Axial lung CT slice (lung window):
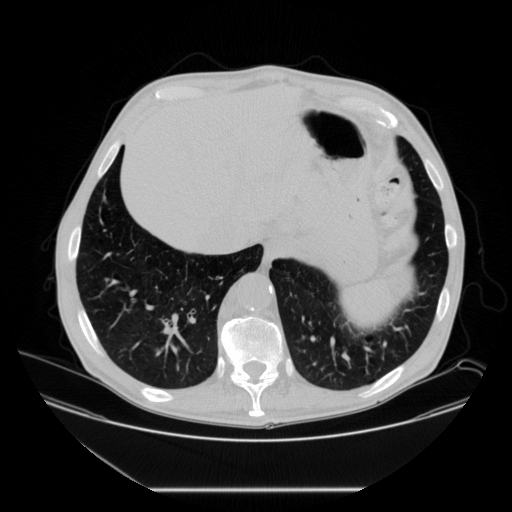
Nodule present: no